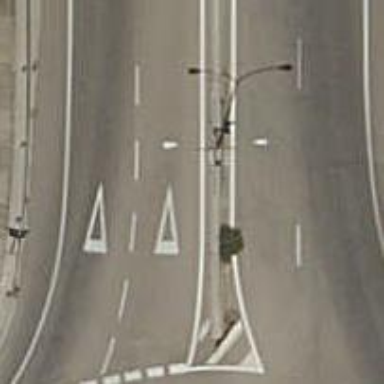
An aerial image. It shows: Road with "give way" sign.